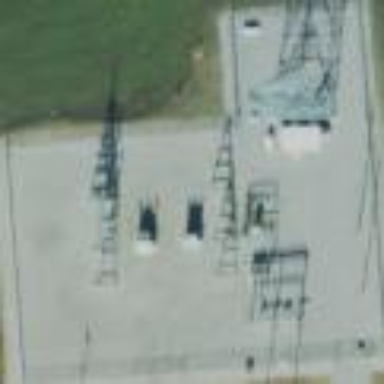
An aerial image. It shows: Distribution power substation secured by fence.